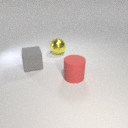
large yellow metal sphere behind large red rubber cylinder